Interaction volume radius: 5 \u00c5
Interaction volume height: 20 \u00c5
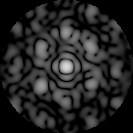
Disorder parameter: 0.4863